Question: I'm using the following code to save a picture of a canvas
'''
if (!Directory.Exists(DefaultSettings.MainPath + "//Skeleton Images//"))
Directory.CreateDirectory(DefaultSettings.MainPath + "//Skeleton Images//");
System.Windows.Size size = new System.Windows.Size(canvas.Width, canvas.Height);
canvas.Measure(size);
canvas.Arrange(new System.Windows.Rect(size));
RenderTargetBitmap renderBitmap = new RenderTargetBitmap( (int)size.Width, (int)size.Height, 96d, 96d, PixelFormats.Pbgra32);
renderBitmap.Render(canvas);
using (FileStream outstream = new FileStream(DefaultSettings.MainPath + "//Skeleton Images//Kinected (" + images + ").jpg", FileMode.Create))
{
JpegBitmapEncoder cEncoder = new JpegBitmapEncoder();
cEncoder.Frames.Add(BitmapFrame.Create(renderBitmap));
cEncoder.Save(outstream);
}
'''
However, it is only saving the top portion of the image. Although the image size is 321x240, and the canvas size is also the same size. Why is this happening? this same code used before saved the entire canvas, so why is this suddenly creating errors? Image below to illustrate the problem. Also note the canvas is placed on top of the image, as they are rendered seperately, and the canvas extends all the way down to the "Color Frame" text.

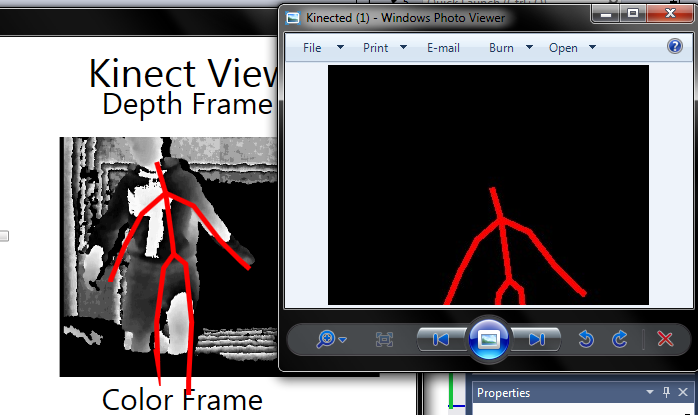
Answer: > Although the image size is 321x240, and the canvas size is also the same size
They do, but they don't use the same units. The bitmap size is in , the canvas size is in units of 1/96 . Which tends to work fine since on many machines that's the same amount. But not when you run on a machine with a different dots-per-inch setting for the video adapter. Later versions of Windows make it very simple to change this, with pre-cooked selections for 125% and 150%. Like you did.
You have to create a bitmap in pixels. Already well covered by <URL>.